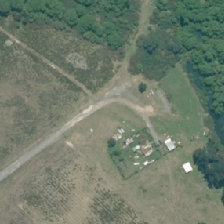
Land cover: shortrotation_cropland